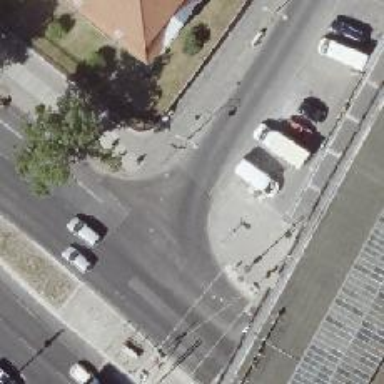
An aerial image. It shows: Unmarked crossing on the road.